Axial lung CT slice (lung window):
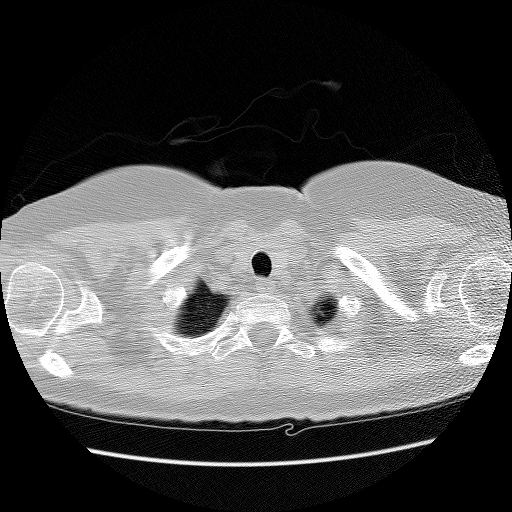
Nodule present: no